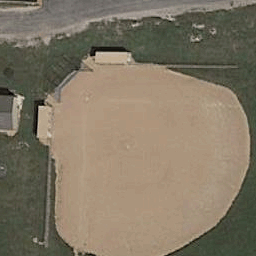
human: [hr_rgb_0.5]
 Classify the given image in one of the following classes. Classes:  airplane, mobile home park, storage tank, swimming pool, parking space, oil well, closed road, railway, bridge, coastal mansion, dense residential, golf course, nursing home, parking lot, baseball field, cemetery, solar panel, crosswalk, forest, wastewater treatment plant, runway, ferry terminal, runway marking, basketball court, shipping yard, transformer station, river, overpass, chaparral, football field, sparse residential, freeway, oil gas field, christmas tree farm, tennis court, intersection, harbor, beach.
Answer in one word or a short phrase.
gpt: baseball field